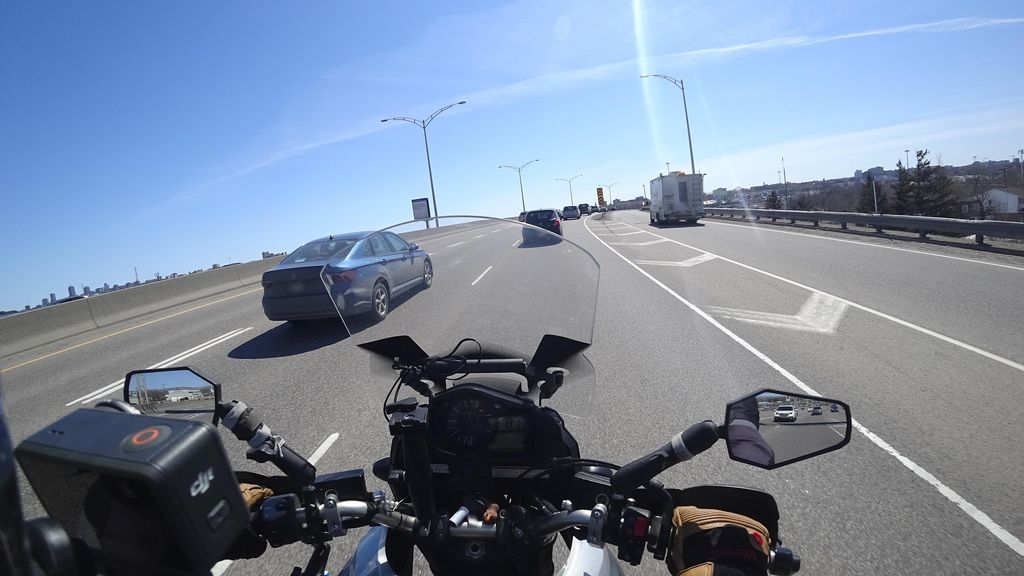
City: quebec_city